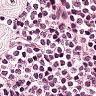
Metastatic tissue present: no